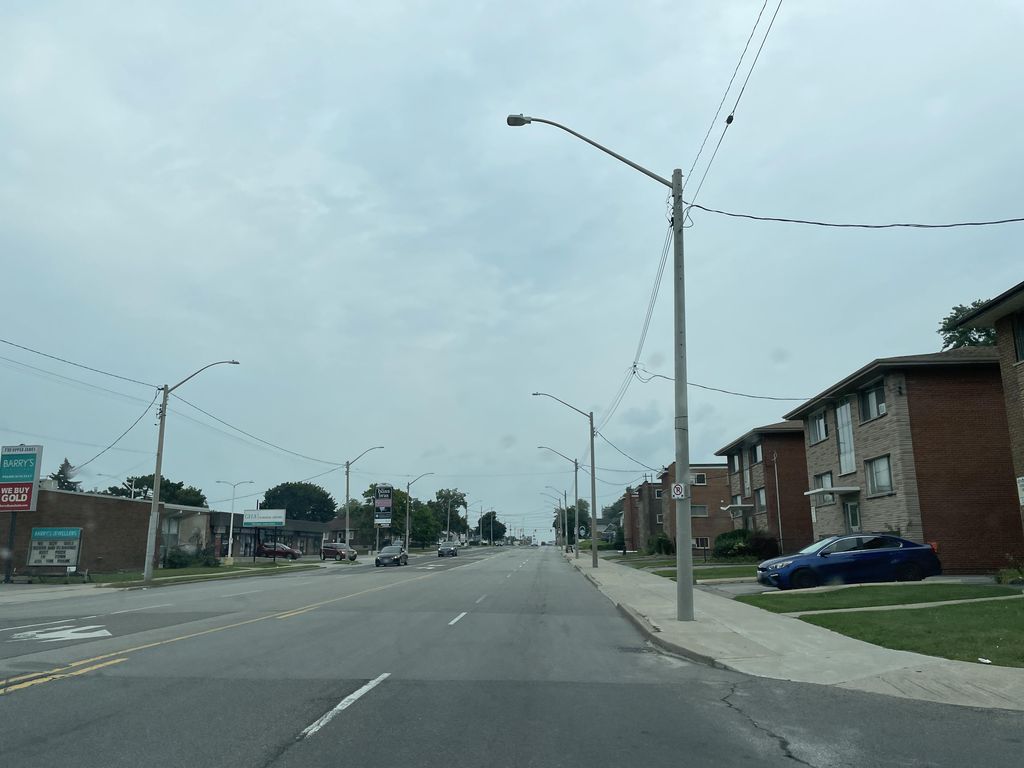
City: hamilton